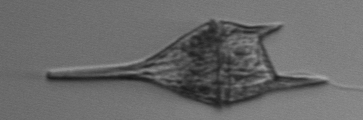
Label: Tripos_lineatus